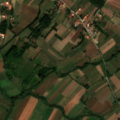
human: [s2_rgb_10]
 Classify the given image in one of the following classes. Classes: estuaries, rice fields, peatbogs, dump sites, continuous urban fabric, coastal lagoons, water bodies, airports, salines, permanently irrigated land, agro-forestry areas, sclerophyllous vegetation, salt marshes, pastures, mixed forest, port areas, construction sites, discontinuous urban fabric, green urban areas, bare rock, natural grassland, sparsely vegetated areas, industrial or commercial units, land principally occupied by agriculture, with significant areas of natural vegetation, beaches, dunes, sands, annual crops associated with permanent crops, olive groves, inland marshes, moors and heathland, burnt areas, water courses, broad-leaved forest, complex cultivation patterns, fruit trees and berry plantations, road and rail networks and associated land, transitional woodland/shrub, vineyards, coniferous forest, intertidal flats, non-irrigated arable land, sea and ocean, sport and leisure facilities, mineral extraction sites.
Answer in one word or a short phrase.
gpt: discontinuous urban fabric, non-irrigated arable land, complex cultivation patterns, land principally occupied by agriculture, with significant areas of natural vegetation